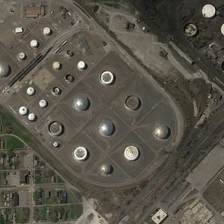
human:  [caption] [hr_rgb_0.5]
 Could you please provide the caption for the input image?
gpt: some storage tanks are near many small buildings .

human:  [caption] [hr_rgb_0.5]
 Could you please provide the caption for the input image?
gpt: some storage tanks are near many small buildings .

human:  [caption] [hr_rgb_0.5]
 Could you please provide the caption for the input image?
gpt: some storage tanks are near many small buildings .

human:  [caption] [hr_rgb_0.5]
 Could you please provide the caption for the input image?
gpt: some storage tanks are near many small buildings .

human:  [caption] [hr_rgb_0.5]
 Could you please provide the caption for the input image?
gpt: some storage tanks are near many small buildings .